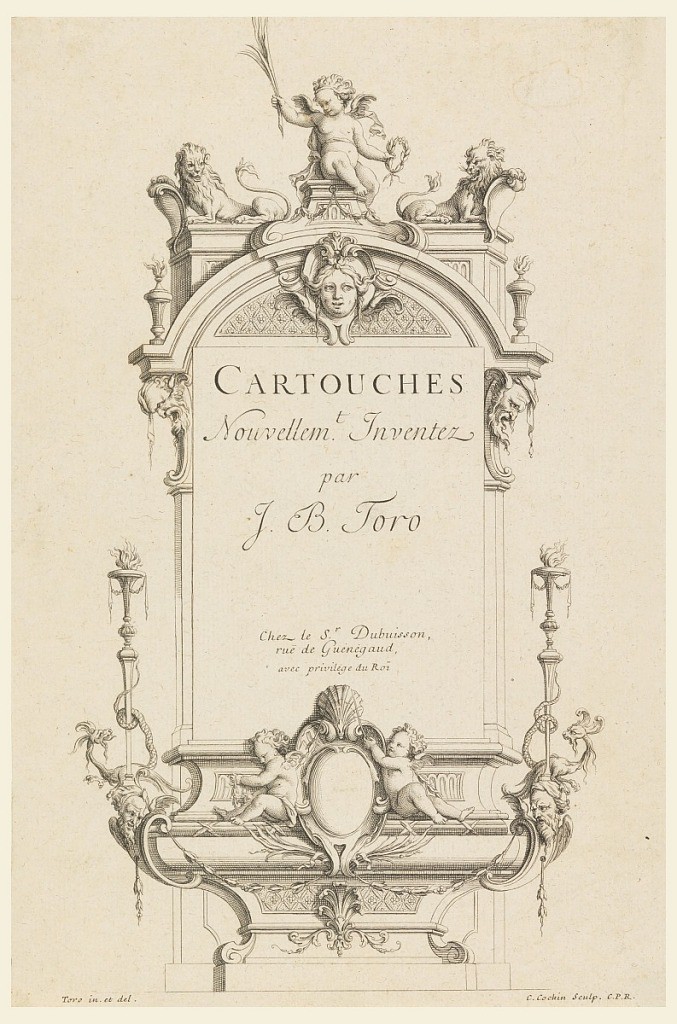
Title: Title page from "Cartouches Nouvellement Inventez"
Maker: Jean-Bernard Turreau, French, 1672 - 1731
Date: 18th century
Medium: Etching on paper
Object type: Print
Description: Framed cartouche featuring putti, lions, masks; lower section, another round cartouche with a shell at the top and two putti, flanked by two torches. Cartouche bears inscription: CARTOUCHES / Nouvellem.t Inventez / par J. B. Toro / Chez le S. r Dubuisson, / rue de Guenegaud, avec privilege du Roi